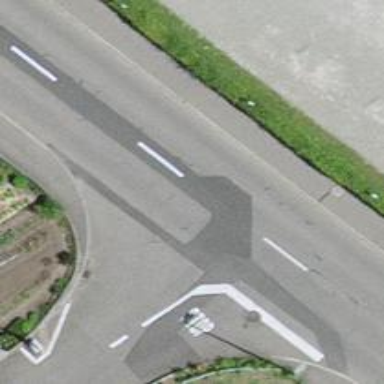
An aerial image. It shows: Tertiary road with asphalt surface.